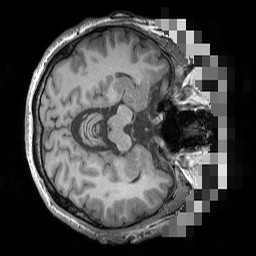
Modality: T1w
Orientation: axial
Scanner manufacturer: siemens
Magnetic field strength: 3 T
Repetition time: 1.5 s
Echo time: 0.00291 s